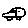
Label: car